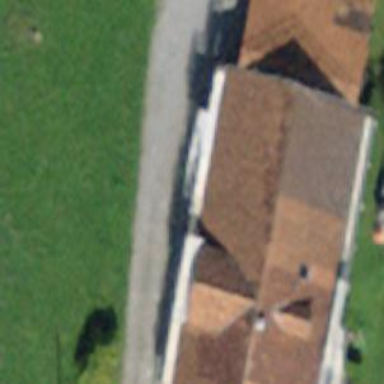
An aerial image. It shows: Gabled roofed house.